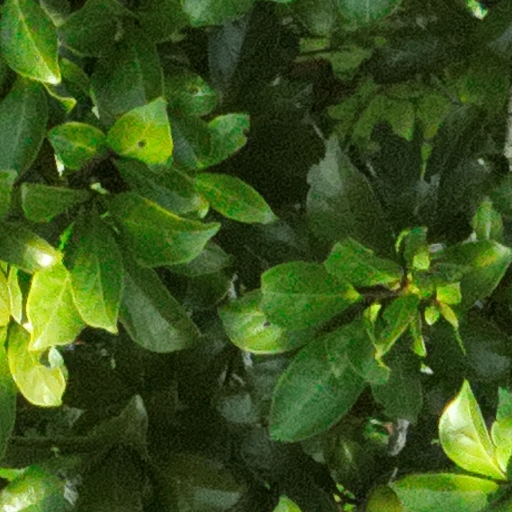
Species: Terminalia amazonia
GBIF accepted scientific name: Terminalia amazonica
Crown area (m\u00b2): 111.91